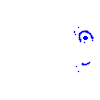
Particle: pion